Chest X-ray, PA view. Patient: 10 years old, sex M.
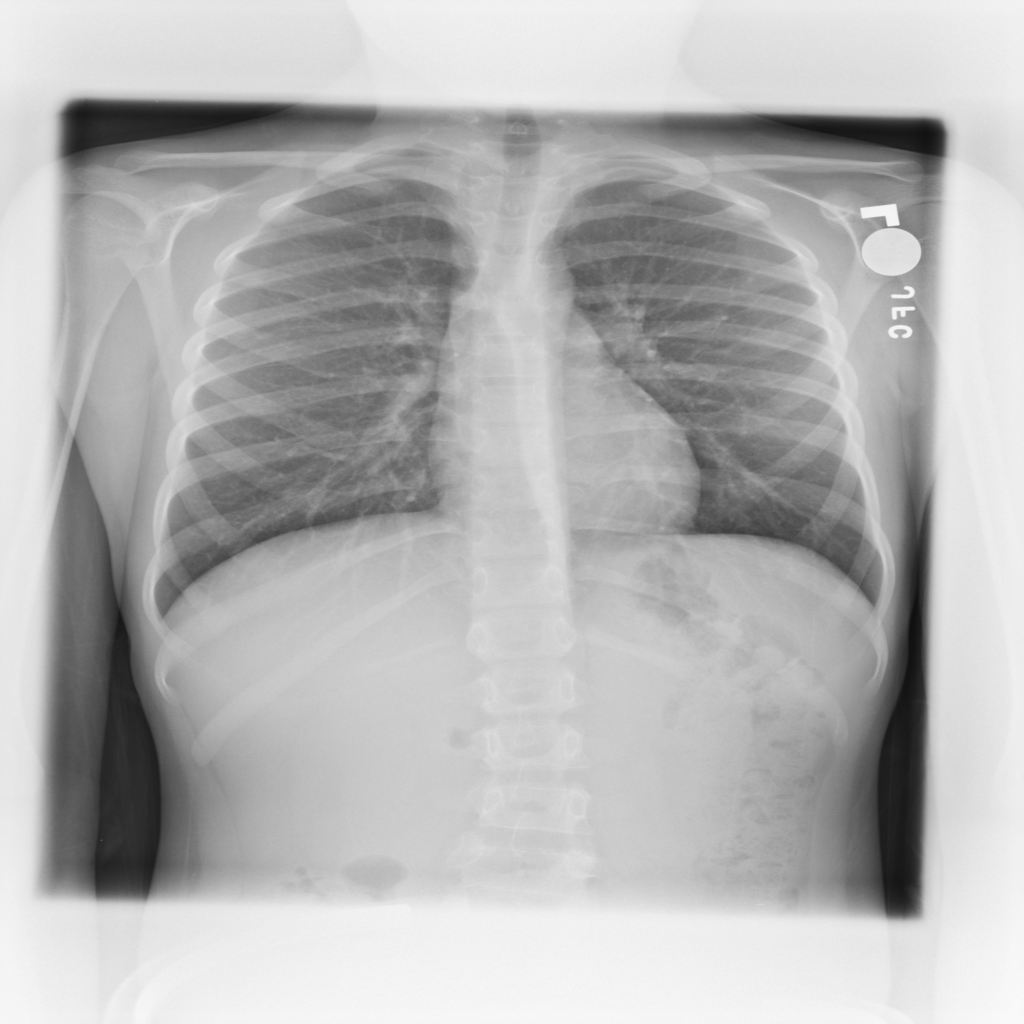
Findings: No Finding